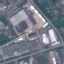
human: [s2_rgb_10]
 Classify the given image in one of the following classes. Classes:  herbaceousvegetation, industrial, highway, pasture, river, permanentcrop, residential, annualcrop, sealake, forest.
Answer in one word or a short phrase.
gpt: Industrial